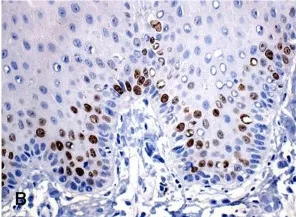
Ki-67.
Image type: pathology (immunostaining)